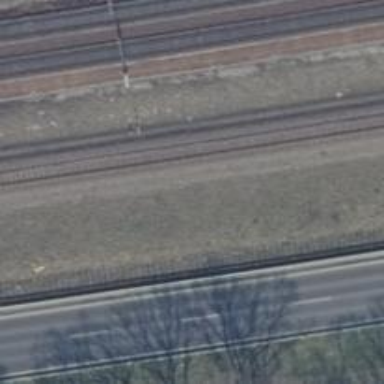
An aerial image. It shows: Solitary milestone along the railway.